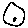
Label: moon